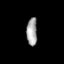
Tissue: lung
Cell type: Endothelial cells
Senescence score: 0.5563
Nuclear area (px): 289
Mean DAPI intensity: 163.18